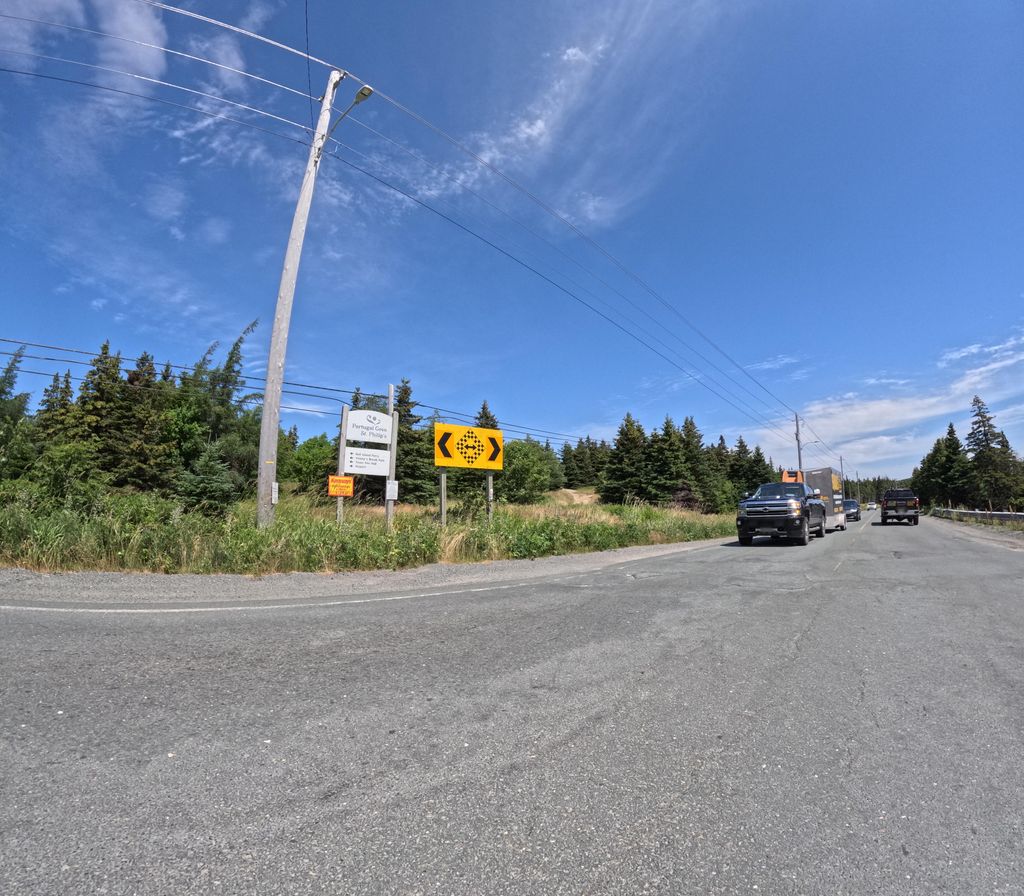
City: st_johns